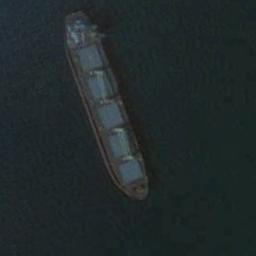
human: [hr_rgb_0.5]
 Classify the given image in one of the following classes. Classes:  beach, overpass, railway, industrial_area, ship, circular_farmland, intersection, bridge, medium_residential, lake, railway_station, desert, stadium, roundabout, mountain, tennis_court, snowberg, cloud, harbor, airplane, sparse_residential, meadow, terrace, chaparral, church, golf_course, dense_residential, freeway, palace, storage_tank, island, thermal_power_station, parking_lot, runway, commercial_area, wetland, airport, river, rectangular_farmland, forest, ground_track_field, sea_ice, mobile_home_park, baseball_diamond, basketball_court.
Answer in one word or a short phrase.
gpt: ship